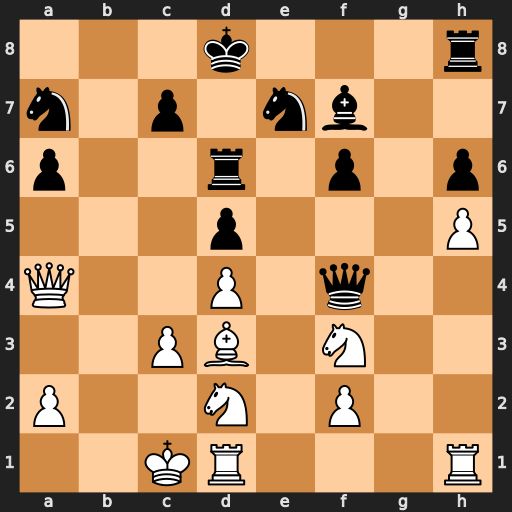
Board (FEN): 3k3r/n1p1nb2/p2r1p1p/3p3P/Q2P1q2/2PB1N2/P2N1P2/2KR3R
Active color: w
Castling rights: -
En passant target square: -
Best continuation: Rh4 Qxh4 Nxh4